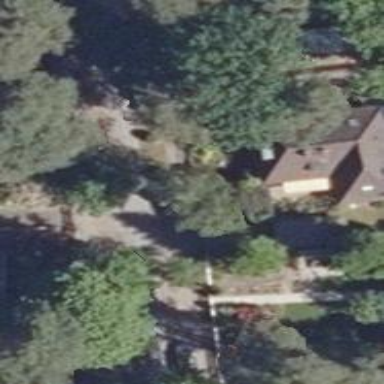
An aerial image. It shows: Residential road with sidewalks on both sides.